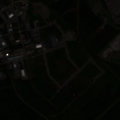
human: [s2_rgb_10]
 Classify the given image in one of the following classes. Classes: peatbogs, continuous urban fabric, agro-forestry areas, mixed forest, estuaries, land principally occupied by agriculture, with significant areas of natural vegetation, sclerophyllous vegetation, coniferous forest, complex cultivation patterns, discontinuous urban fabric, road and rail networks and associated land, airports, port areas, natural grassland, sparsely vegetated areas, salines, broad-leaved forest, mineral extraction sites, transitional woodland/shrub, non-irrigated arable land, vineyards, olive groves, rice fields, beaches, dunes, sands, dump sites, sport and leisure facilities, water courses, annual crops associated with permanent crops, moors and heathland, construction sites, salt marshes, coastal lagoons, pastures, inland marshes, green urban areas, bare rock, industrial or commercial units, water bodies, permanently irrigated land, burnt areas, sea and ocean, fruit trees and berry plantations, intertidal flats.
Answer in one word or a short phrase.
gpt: industrial or commercial units, dump sites, coniferous forest, mixed forest, transitional woodland/shrub